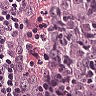
Metastatic tissue present: yes